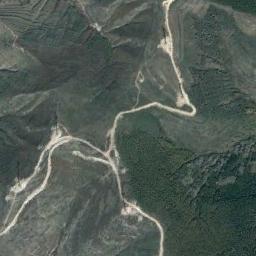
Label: mountain